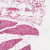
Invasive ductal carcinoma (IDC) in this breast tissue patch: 0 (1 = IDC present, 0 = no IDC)